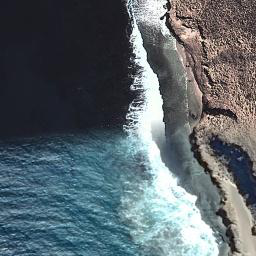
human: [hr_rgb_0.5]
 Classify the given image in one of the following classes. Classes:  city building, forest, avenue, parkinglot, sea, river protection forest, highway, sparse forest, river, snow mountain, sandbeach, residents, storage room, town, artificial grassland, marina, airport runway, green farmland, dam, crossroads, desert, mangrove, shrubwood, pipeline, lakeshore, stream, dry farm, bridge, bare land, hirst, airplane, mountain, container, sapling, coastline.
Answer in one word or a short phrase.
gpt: coastline